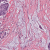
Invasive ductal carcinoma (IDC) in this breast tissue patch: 1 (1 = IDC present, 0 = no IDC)